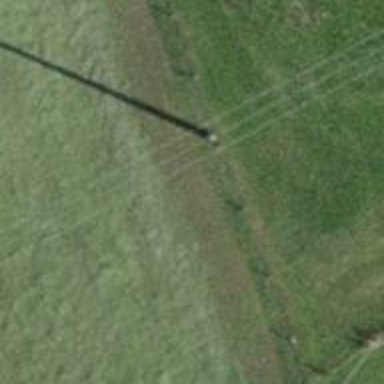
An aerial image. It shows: Utility pole in the area.